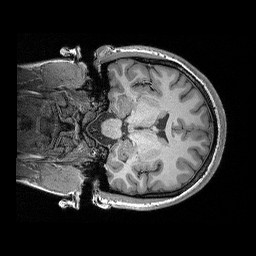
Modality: T1w
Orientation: coronal
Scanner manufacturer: siemens
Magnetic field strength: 3 T
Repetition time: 2.3 s
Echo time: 0.00298 s